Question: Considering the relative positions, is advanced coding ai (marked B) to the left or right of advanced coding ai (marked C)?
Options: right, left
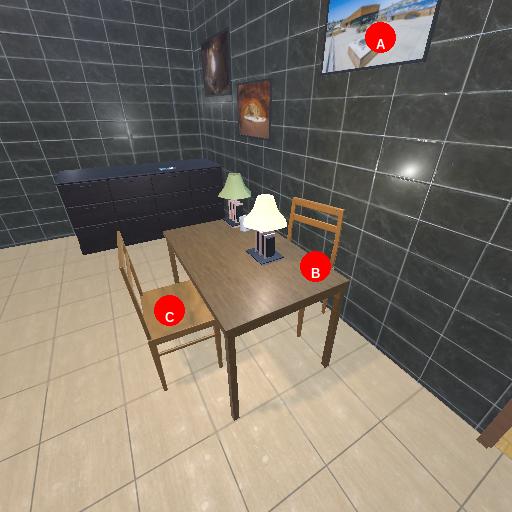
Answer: right